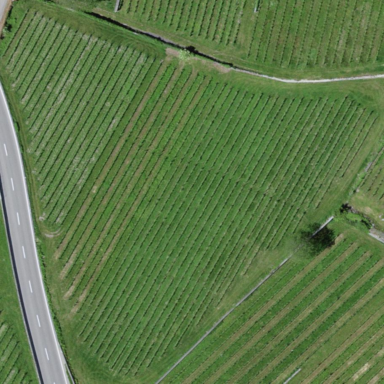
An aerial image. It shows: Vineyard where grapes are grown.